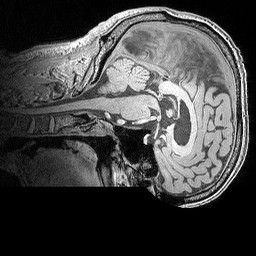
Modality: MP2RAGE
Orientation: sagittal
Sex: male
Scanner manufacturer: siemens
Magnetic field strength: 3 T
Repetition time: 5 s
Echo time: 0.00292 s